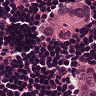
Metastatic tissue present: yes